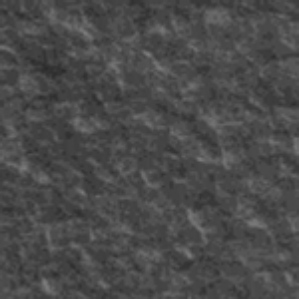
Label: frost